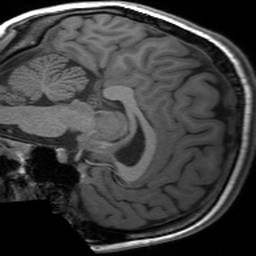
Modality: T1w
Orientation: sagittal
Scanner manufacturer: siemens
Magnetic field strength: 3 T
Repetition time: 1.54 s
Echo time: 0.00234 s